Aerial crown-view tile of a tropical tree (Barro Colorado Island, Panama), acquired 20250217:
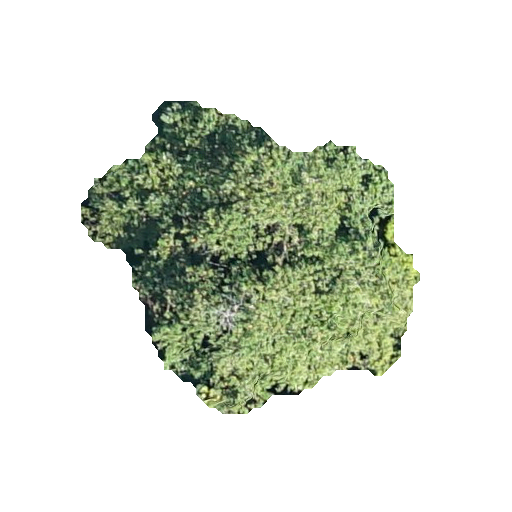
Species: Hieronyma alchorneoides
GBIF accepted scientific name: Hieronyma alchorneoides
Crown area: 101.315 m²